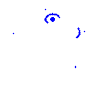
Particle: proton